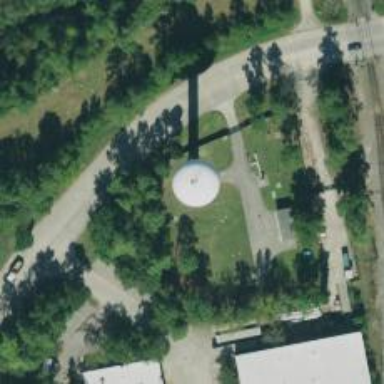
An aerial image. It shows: Water tower that is man-made.